Field crop: maize
Growth stage: 2
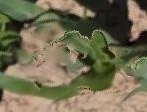
Species: maize